Aerial crown-view tile of a tropical tree (Barro Colorado Island, Panama), acquired 20250512:
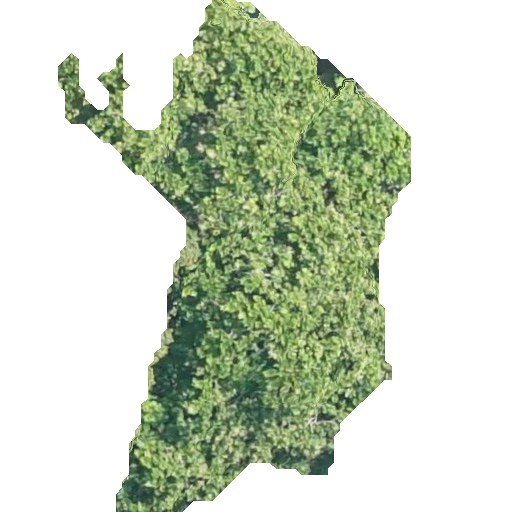
Species: Anacardium excelsum
GBIF accepted scientific name: Anacardium excelsum
Crown area: 149.125 m²